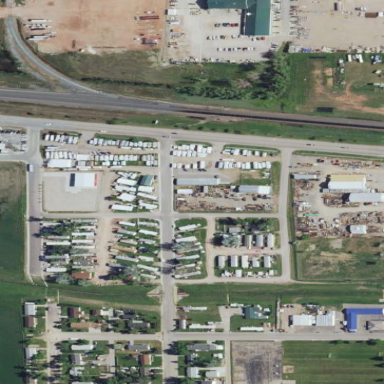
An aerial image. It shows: Residential area designated as trailer park.